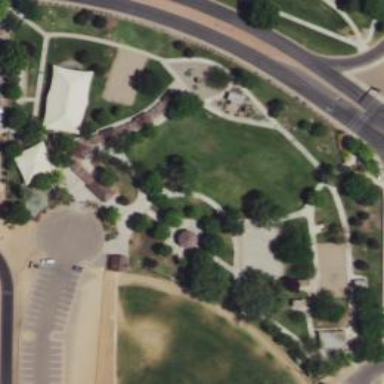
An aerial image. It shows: Park.